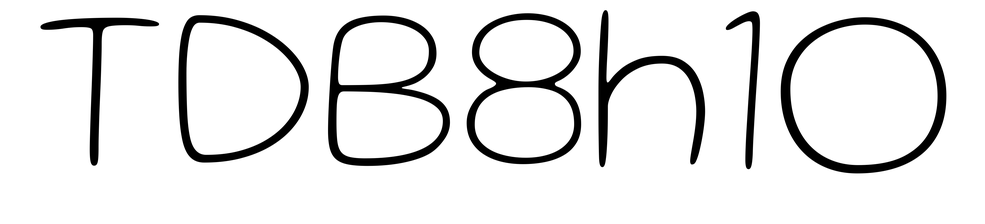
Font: Gluten_Thin